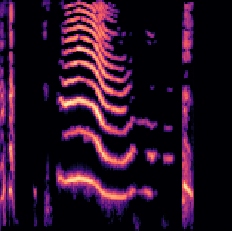
Sound class: Baby cry